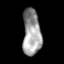
Tissue: skin
Cell type: Epithelial cells
Senescence score: 0.2156
Nuclear area (px): 820
Mean DAPI intensity: 157.368